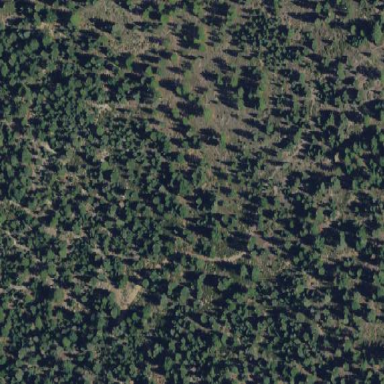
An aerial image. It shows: Forest area.